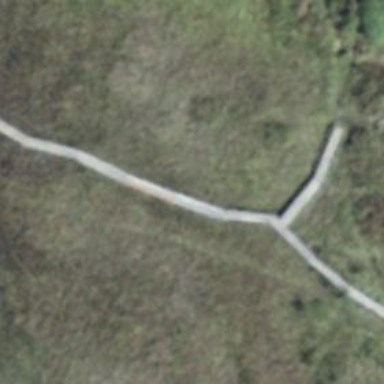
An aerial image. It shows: Path leading to bridge.